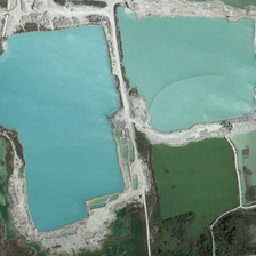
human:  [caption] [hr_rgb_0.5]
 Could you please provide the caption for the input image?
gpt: Two ponds are surrounded by a small road.

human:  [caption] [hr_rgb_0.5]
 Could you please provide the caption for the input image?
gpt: the colors of the two ponds are both bright blue .

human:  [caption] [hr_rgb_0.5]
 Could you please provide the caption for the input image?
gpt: The pond is rectangular and the water is green.

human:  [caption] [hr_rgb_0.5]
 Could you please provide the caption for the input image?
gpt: The pond is ererectangle and water is green.

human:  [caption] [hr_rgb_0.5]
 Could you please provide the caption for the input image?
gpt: Two ponds are surrounded by paths.